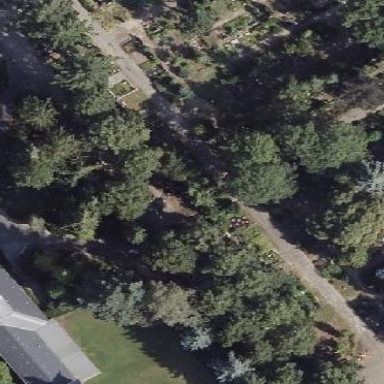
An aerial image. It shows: Sector within cemetery.